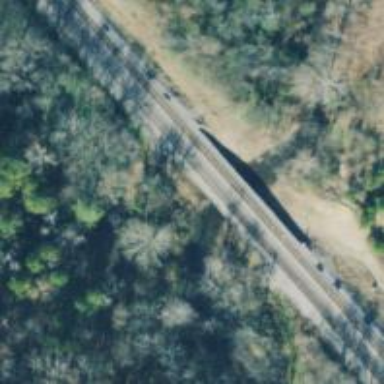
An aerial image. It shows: Bridge over railway line.